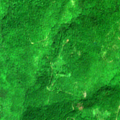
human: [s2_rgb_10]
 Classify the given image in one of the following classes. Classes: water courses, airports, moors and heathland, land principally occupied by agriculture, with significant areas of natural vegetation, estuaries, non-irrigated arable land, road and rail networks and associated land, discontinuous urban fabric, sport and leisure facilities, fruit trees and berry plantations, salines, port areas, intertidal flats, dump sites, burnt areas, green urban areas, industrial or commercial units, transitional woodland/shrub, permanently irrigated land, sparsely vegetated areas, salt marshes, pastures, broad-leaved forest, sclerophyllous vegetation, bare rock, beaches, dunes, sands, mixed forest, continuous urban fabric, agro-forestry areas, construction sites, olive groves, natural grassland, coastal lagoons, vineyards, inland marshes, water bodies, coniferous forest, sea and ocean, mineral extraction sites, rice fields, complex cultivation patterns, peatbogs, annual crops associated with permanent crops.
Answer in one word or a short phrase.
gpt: broad-leaved forest